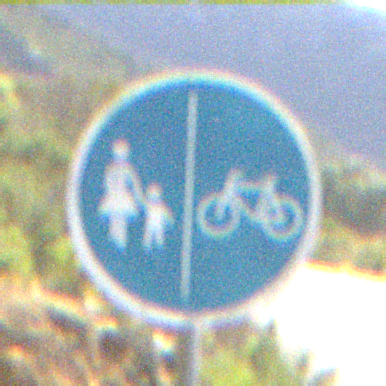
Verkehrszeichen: GetrennterRadUndGehwegRadwegRechts
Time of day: MorningAfternoon
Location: Outdoor (RoadRail)
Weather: PartlyCloudy
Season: NotSpecified
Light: Natural